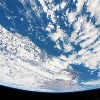
Label: cloud